Field crop: maize
Growth stage: 1
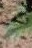
Species: datura